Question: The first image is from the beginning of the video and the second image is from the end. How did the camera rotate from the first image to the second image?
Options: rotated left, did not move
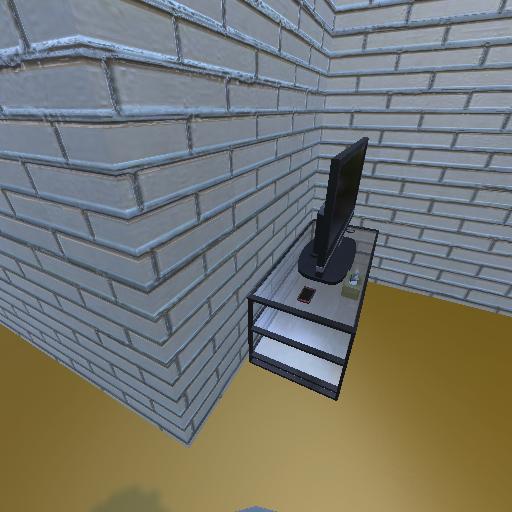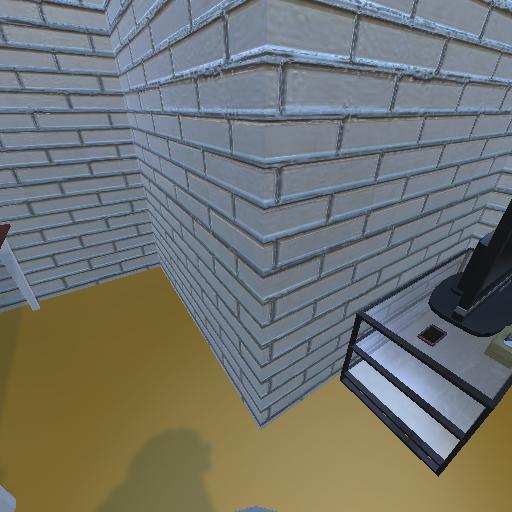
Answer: rotated left